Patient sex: F
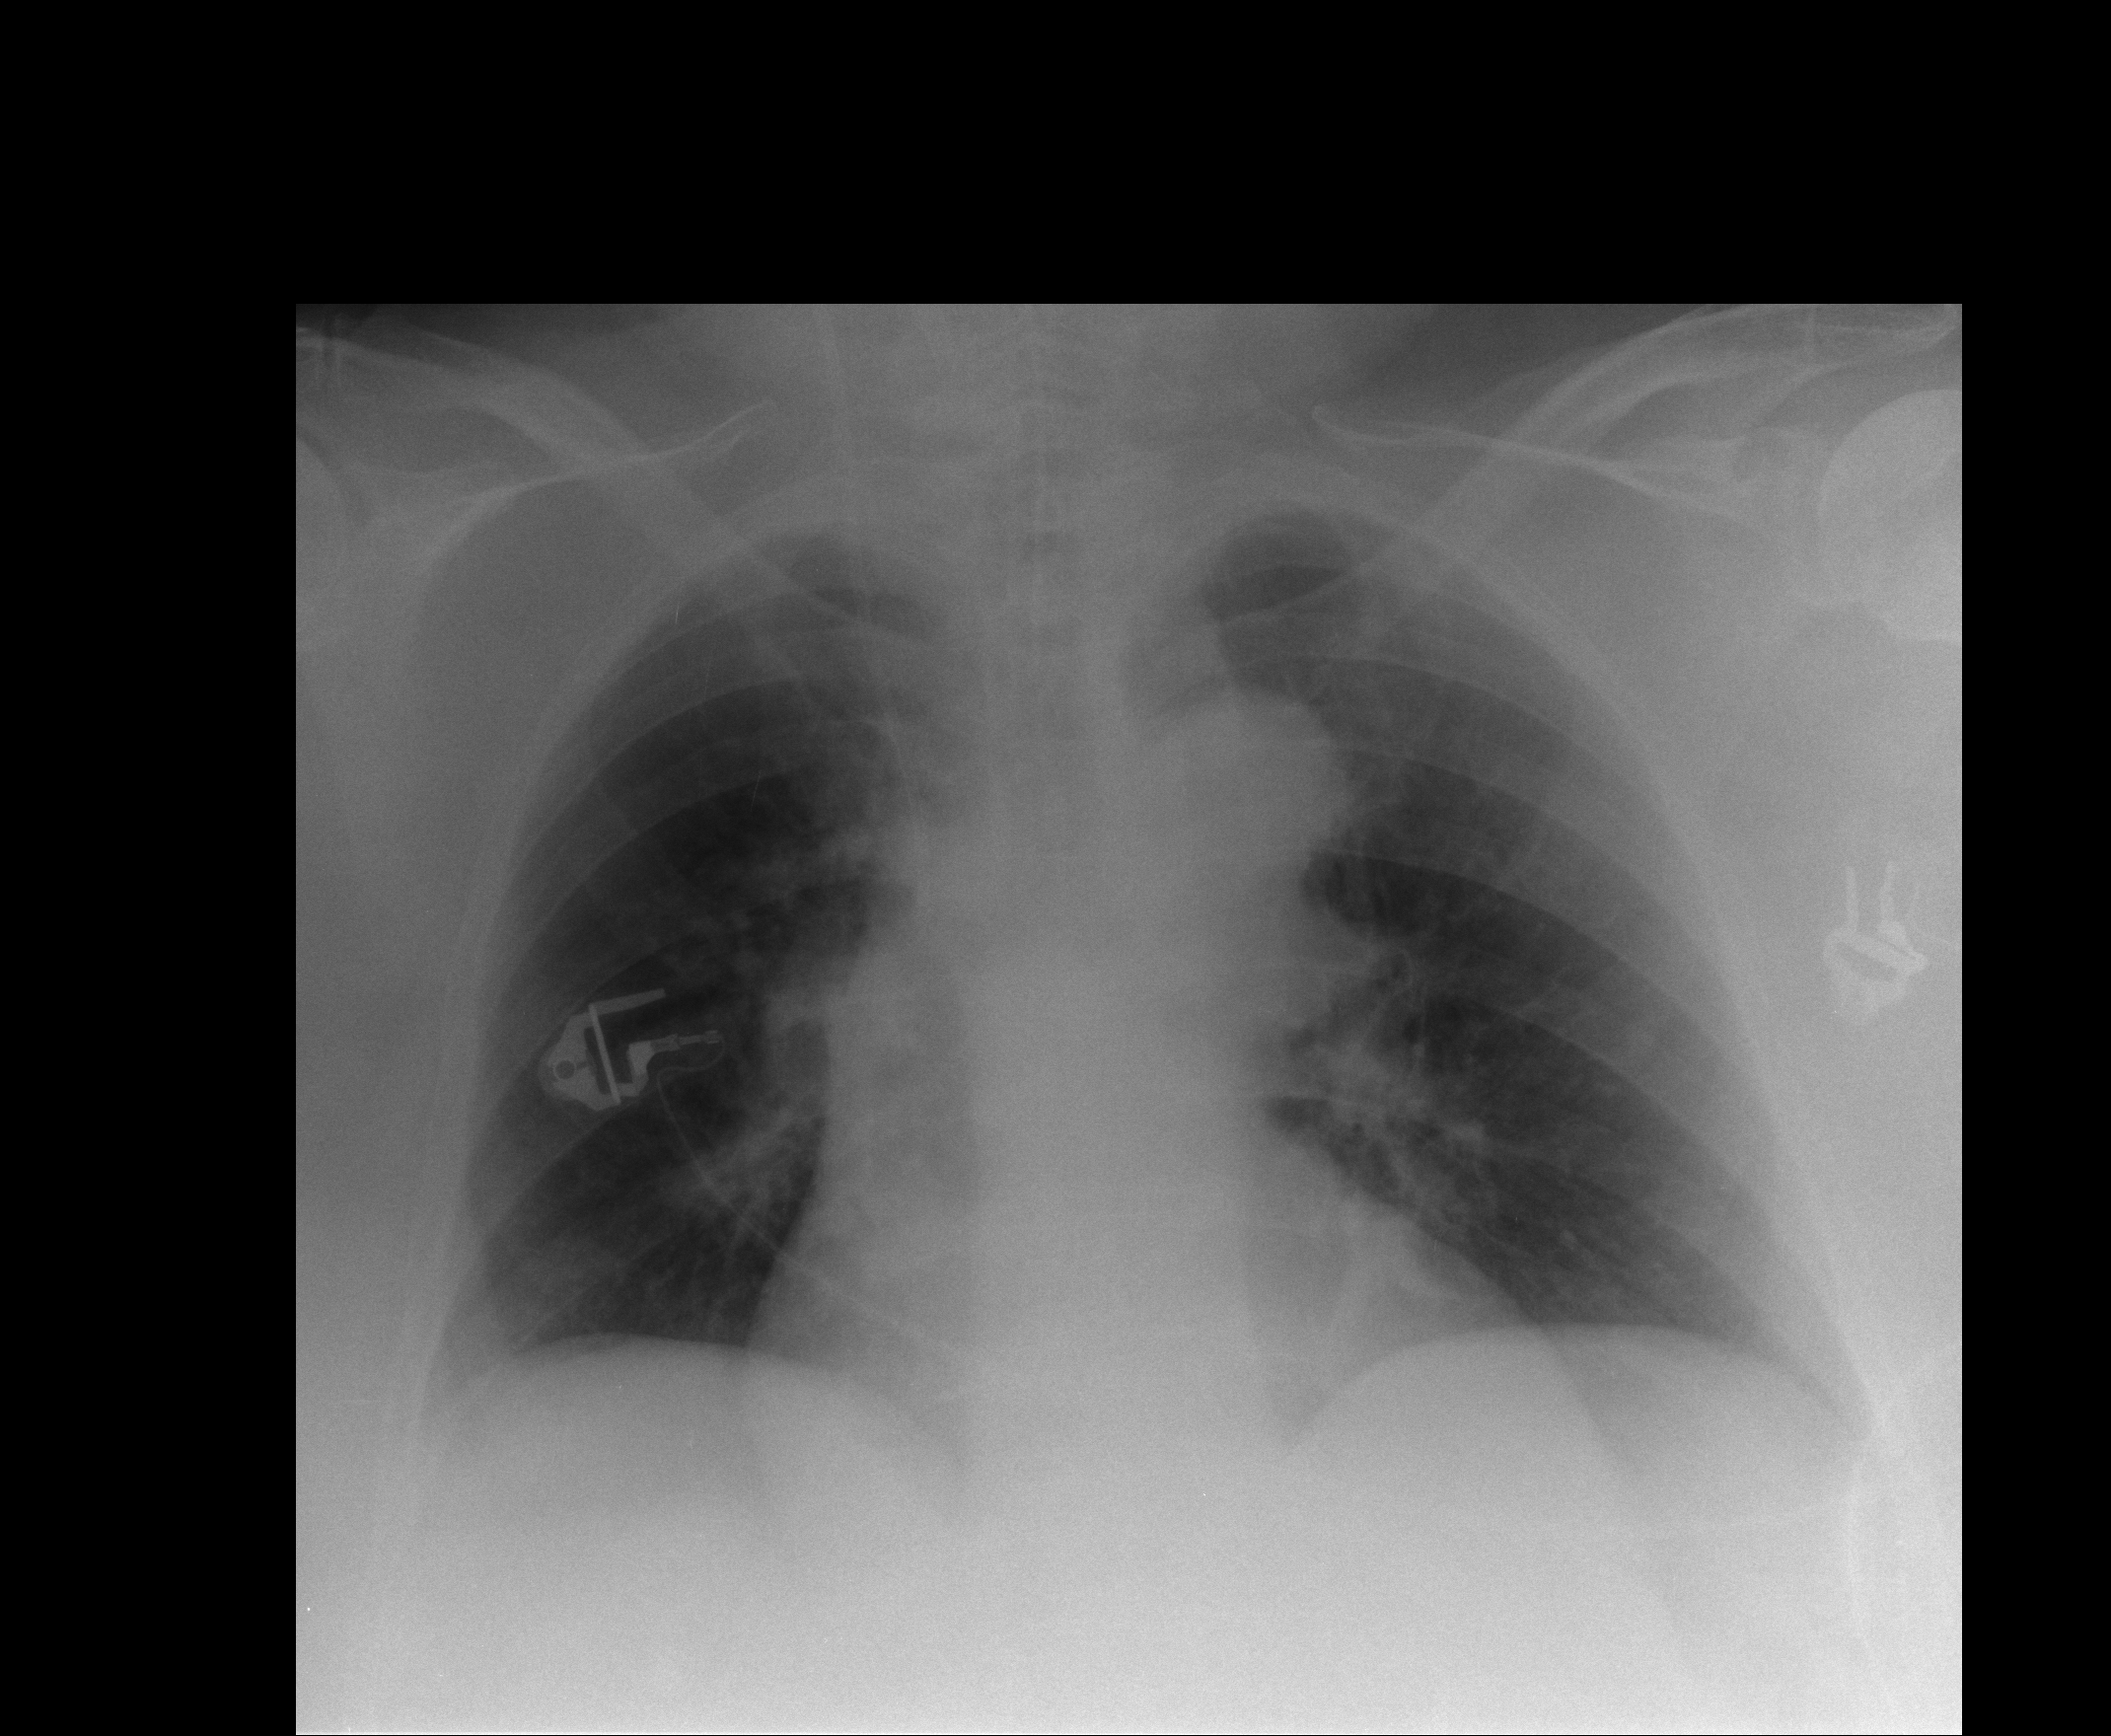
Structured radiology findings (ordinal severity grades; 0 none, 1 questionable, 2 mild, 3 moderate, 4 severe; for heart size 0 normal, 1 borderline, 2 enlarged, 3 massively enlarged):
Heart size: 1
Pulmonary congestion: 0
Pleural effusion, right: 0
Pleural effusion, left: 0
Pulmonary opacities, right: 0
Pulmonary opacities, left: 0
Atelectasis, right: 2
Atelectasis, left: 2